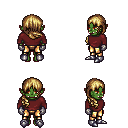
a pixel art fantasy rpg character, female body template, orc, green skin, maroon long-sleeve shirt, gold greaves, blonde right-swept hairstyle, metal gloves, metal boots, four views (front, back, left, right), 2x2 character sprite sheet, small pixel art, hard edges, no anti-aliasing